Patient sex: F
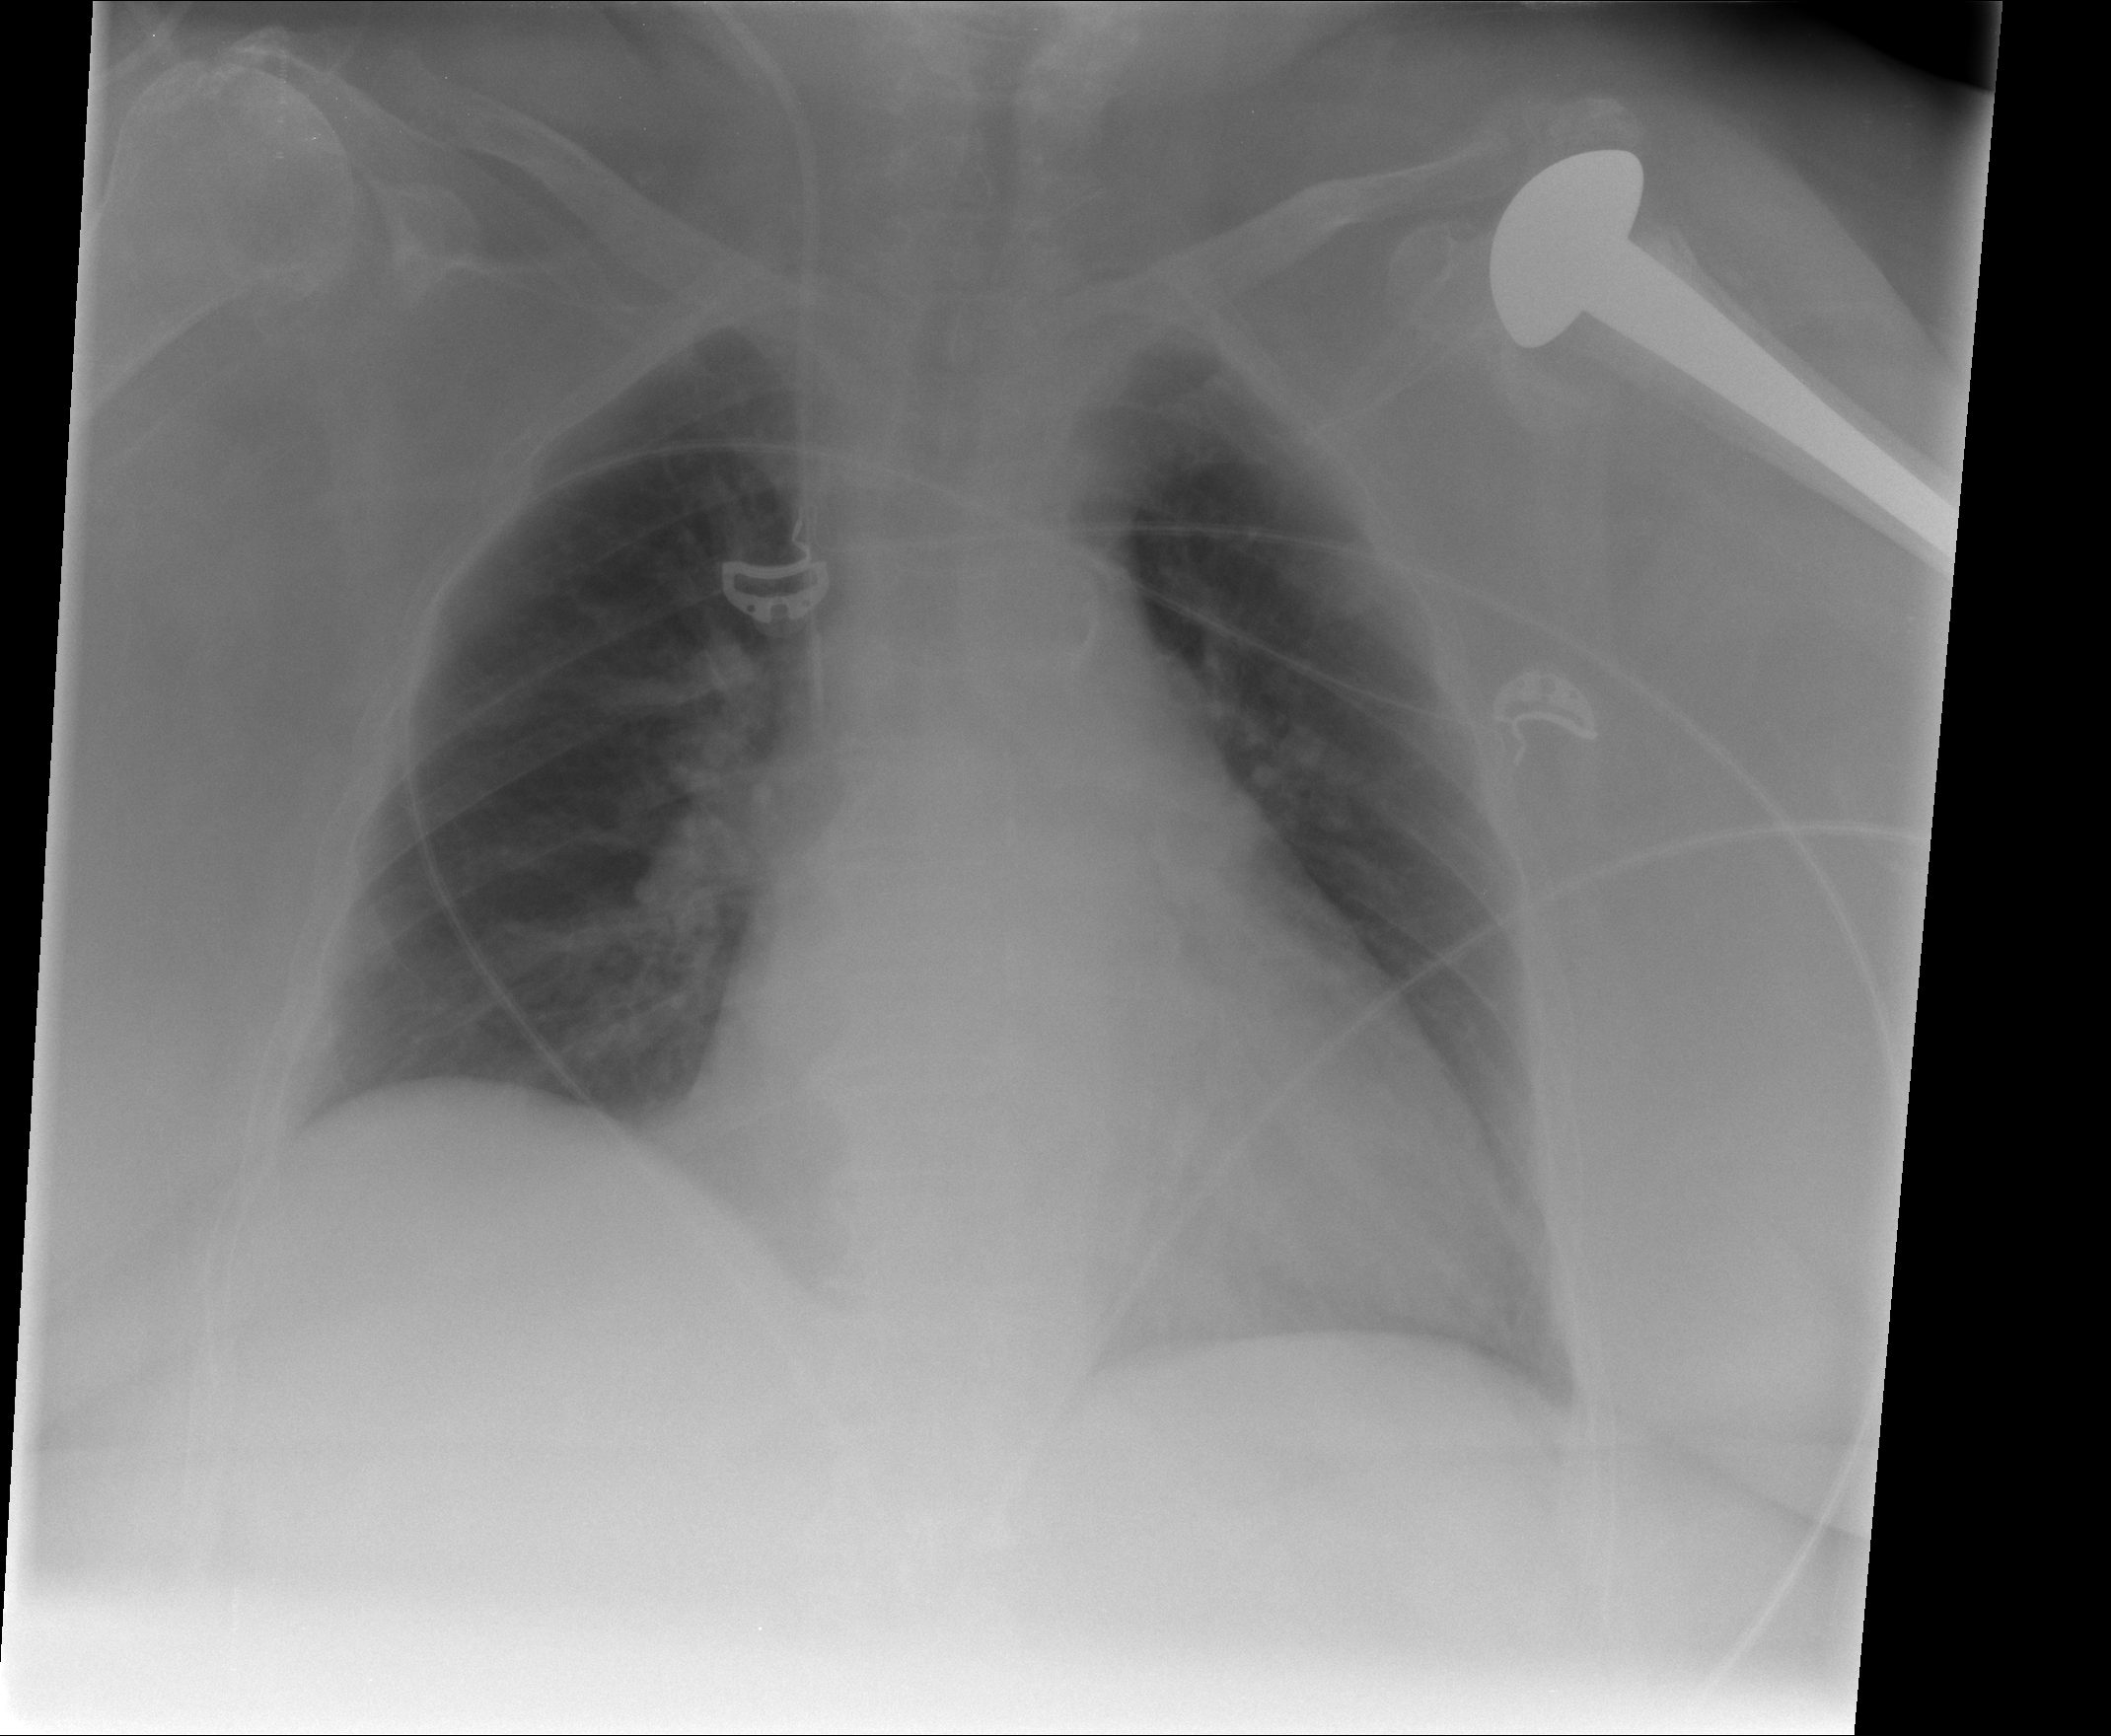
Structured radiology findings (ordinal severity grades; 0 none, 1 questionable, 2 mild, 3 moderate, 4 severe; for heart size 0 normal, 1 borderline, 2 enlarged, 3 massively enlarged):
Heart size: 3
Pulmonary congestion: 2
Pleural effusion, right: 1
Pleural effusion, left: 1
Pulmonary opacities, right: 0
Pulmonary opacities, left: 0
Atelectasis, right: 2
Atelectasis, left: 2